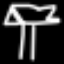
Label: palm tree